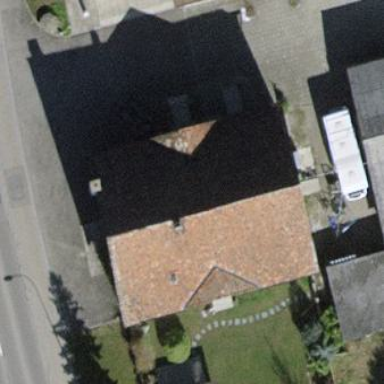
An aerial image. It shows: Building with gabled roof.